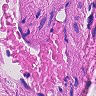
Metastatic tissue present: no